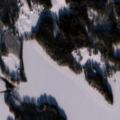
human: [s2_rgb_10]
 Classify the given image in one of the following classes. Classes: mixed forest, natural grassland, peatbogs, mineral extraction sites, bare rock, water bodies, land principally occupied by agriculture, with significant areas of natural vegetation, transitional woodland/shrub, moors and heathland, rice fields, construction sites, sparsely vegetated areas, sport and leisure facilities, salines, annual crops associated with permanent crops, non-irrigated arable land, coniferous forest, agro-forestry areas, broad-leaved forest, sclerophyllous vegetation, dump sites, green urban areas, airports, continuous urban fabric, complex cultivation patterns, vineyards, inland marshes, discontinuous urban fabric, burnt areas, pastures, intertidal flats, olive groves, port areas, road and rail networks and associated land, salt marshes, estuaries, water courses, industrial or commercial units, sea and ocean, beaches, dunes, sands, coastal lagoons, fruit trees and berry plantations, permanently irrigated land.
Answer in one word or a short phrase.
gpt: coniferous forest, mixed forest, water bodies